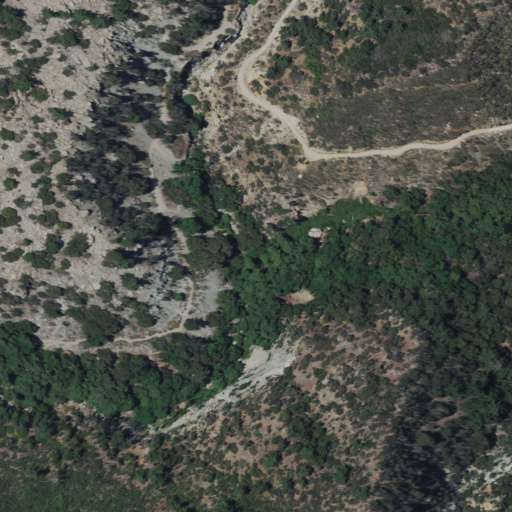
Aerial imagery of valley in California named Barrett Canyon containing shrub, evergreen forest, woody wetlands, open development, low intensity development, medium intensity development, and herbaceous wetlands